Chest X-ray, PA view. Patient: 49 years old, sex M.
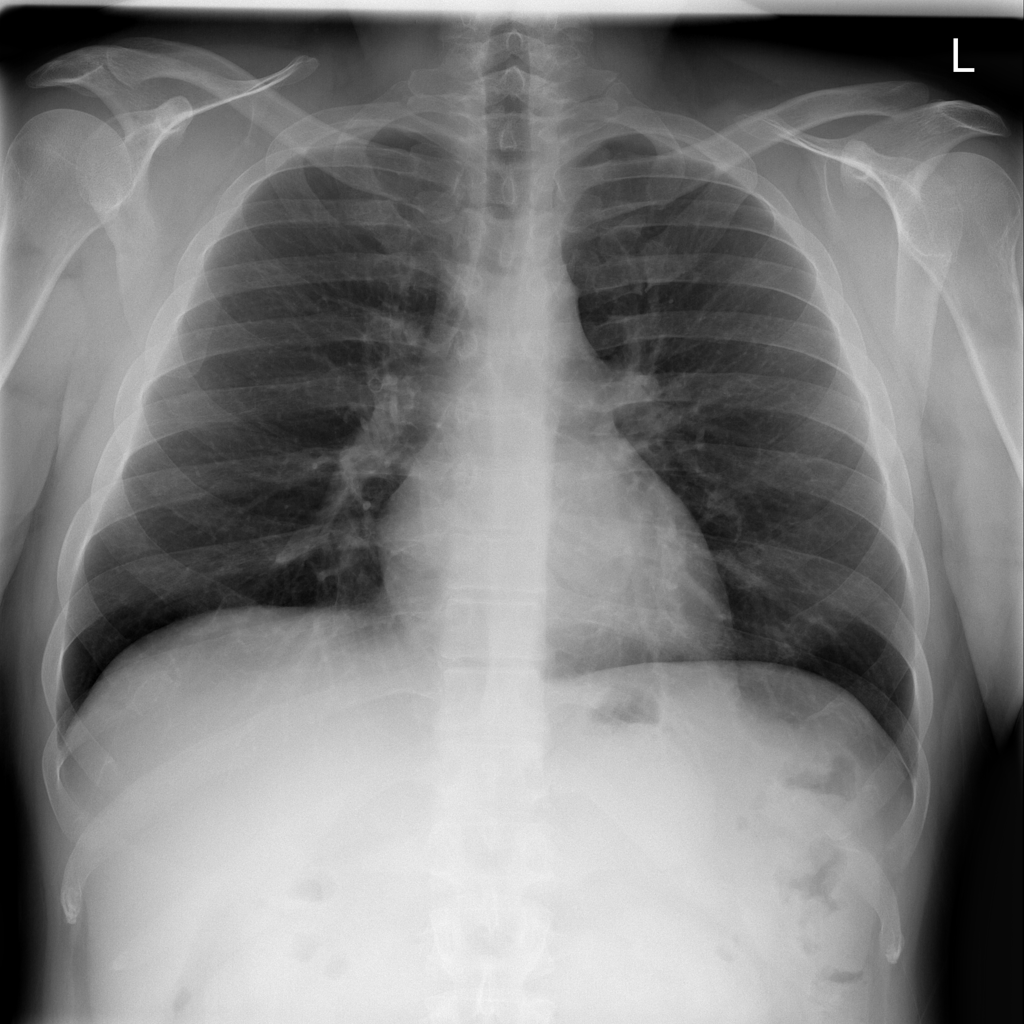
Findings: No Finding